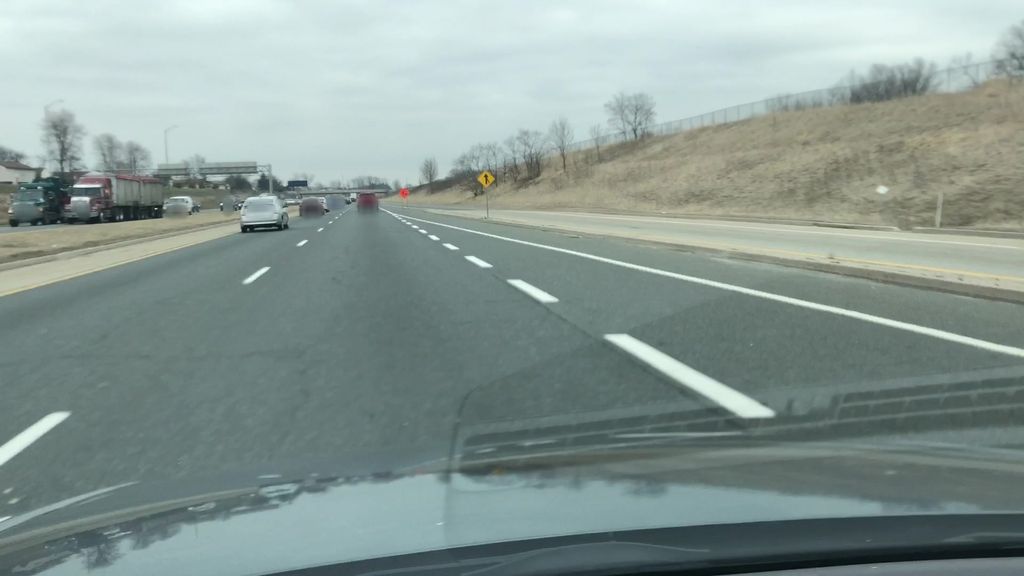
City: hamilton